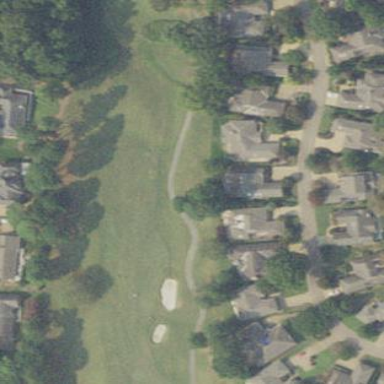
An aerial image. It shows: Rough grassy area used for golf.